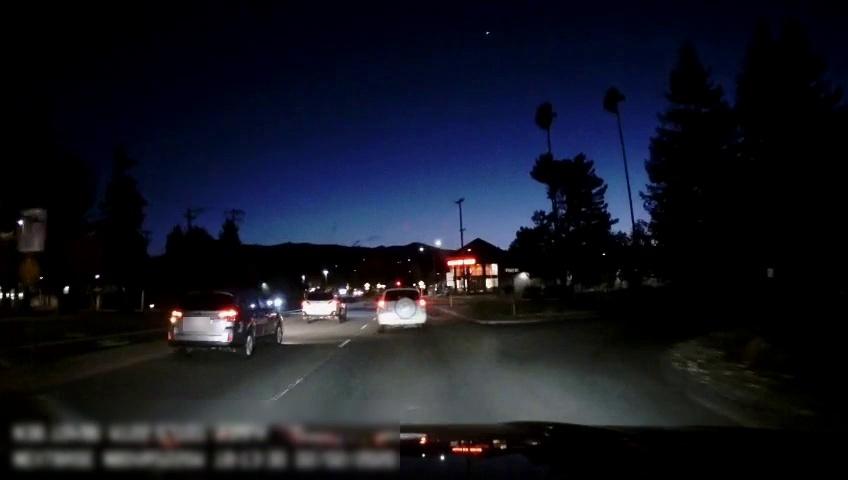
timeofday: Night
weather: Other
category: Drivable Space
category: Vehicles | SUV
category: Vehicles | SUV
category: Vehicles | SUV
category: Vehicles | SUV
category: Lanes | Alternate Lane
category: Lanes | Opposite Lane
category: Traffic | Signs
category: Traffic | Signs